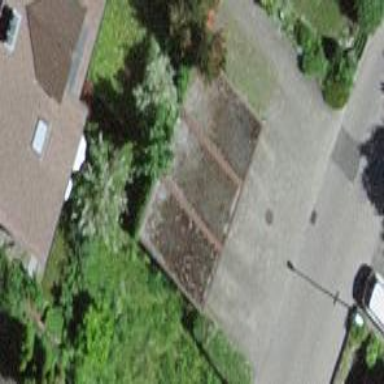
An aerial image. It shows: Garage.